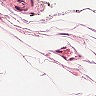
Metastatic tissue present: no